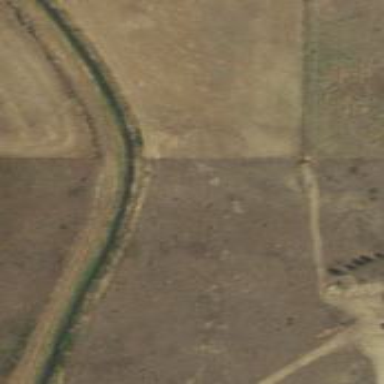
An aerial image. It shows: Irrigation canal used for providing water to the land.